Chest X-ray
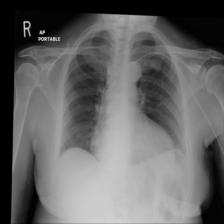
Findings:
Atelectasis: negative
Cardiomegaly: negative
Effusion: negative
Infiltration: negative
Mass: negative
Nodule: negative
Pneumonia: negative
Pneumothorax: negative
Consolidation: negative
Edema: negative
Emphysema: negative
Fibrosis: negative
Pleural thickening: negative
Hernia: negative